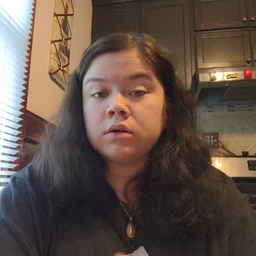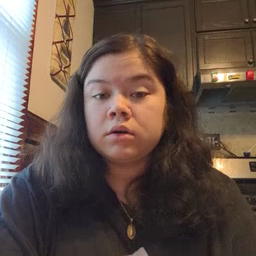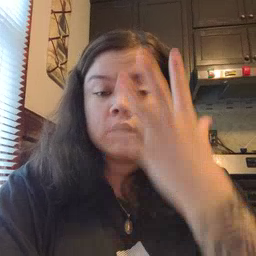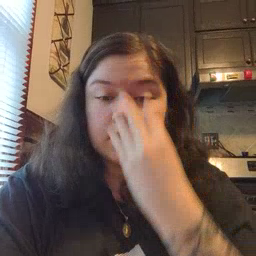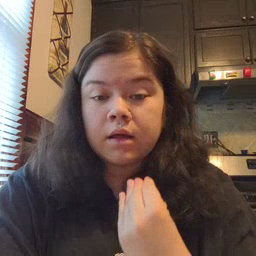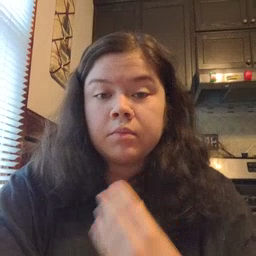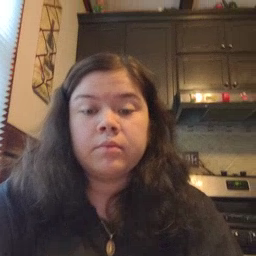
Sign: sleep